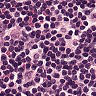
Metastatic tissue present: no